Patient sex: M
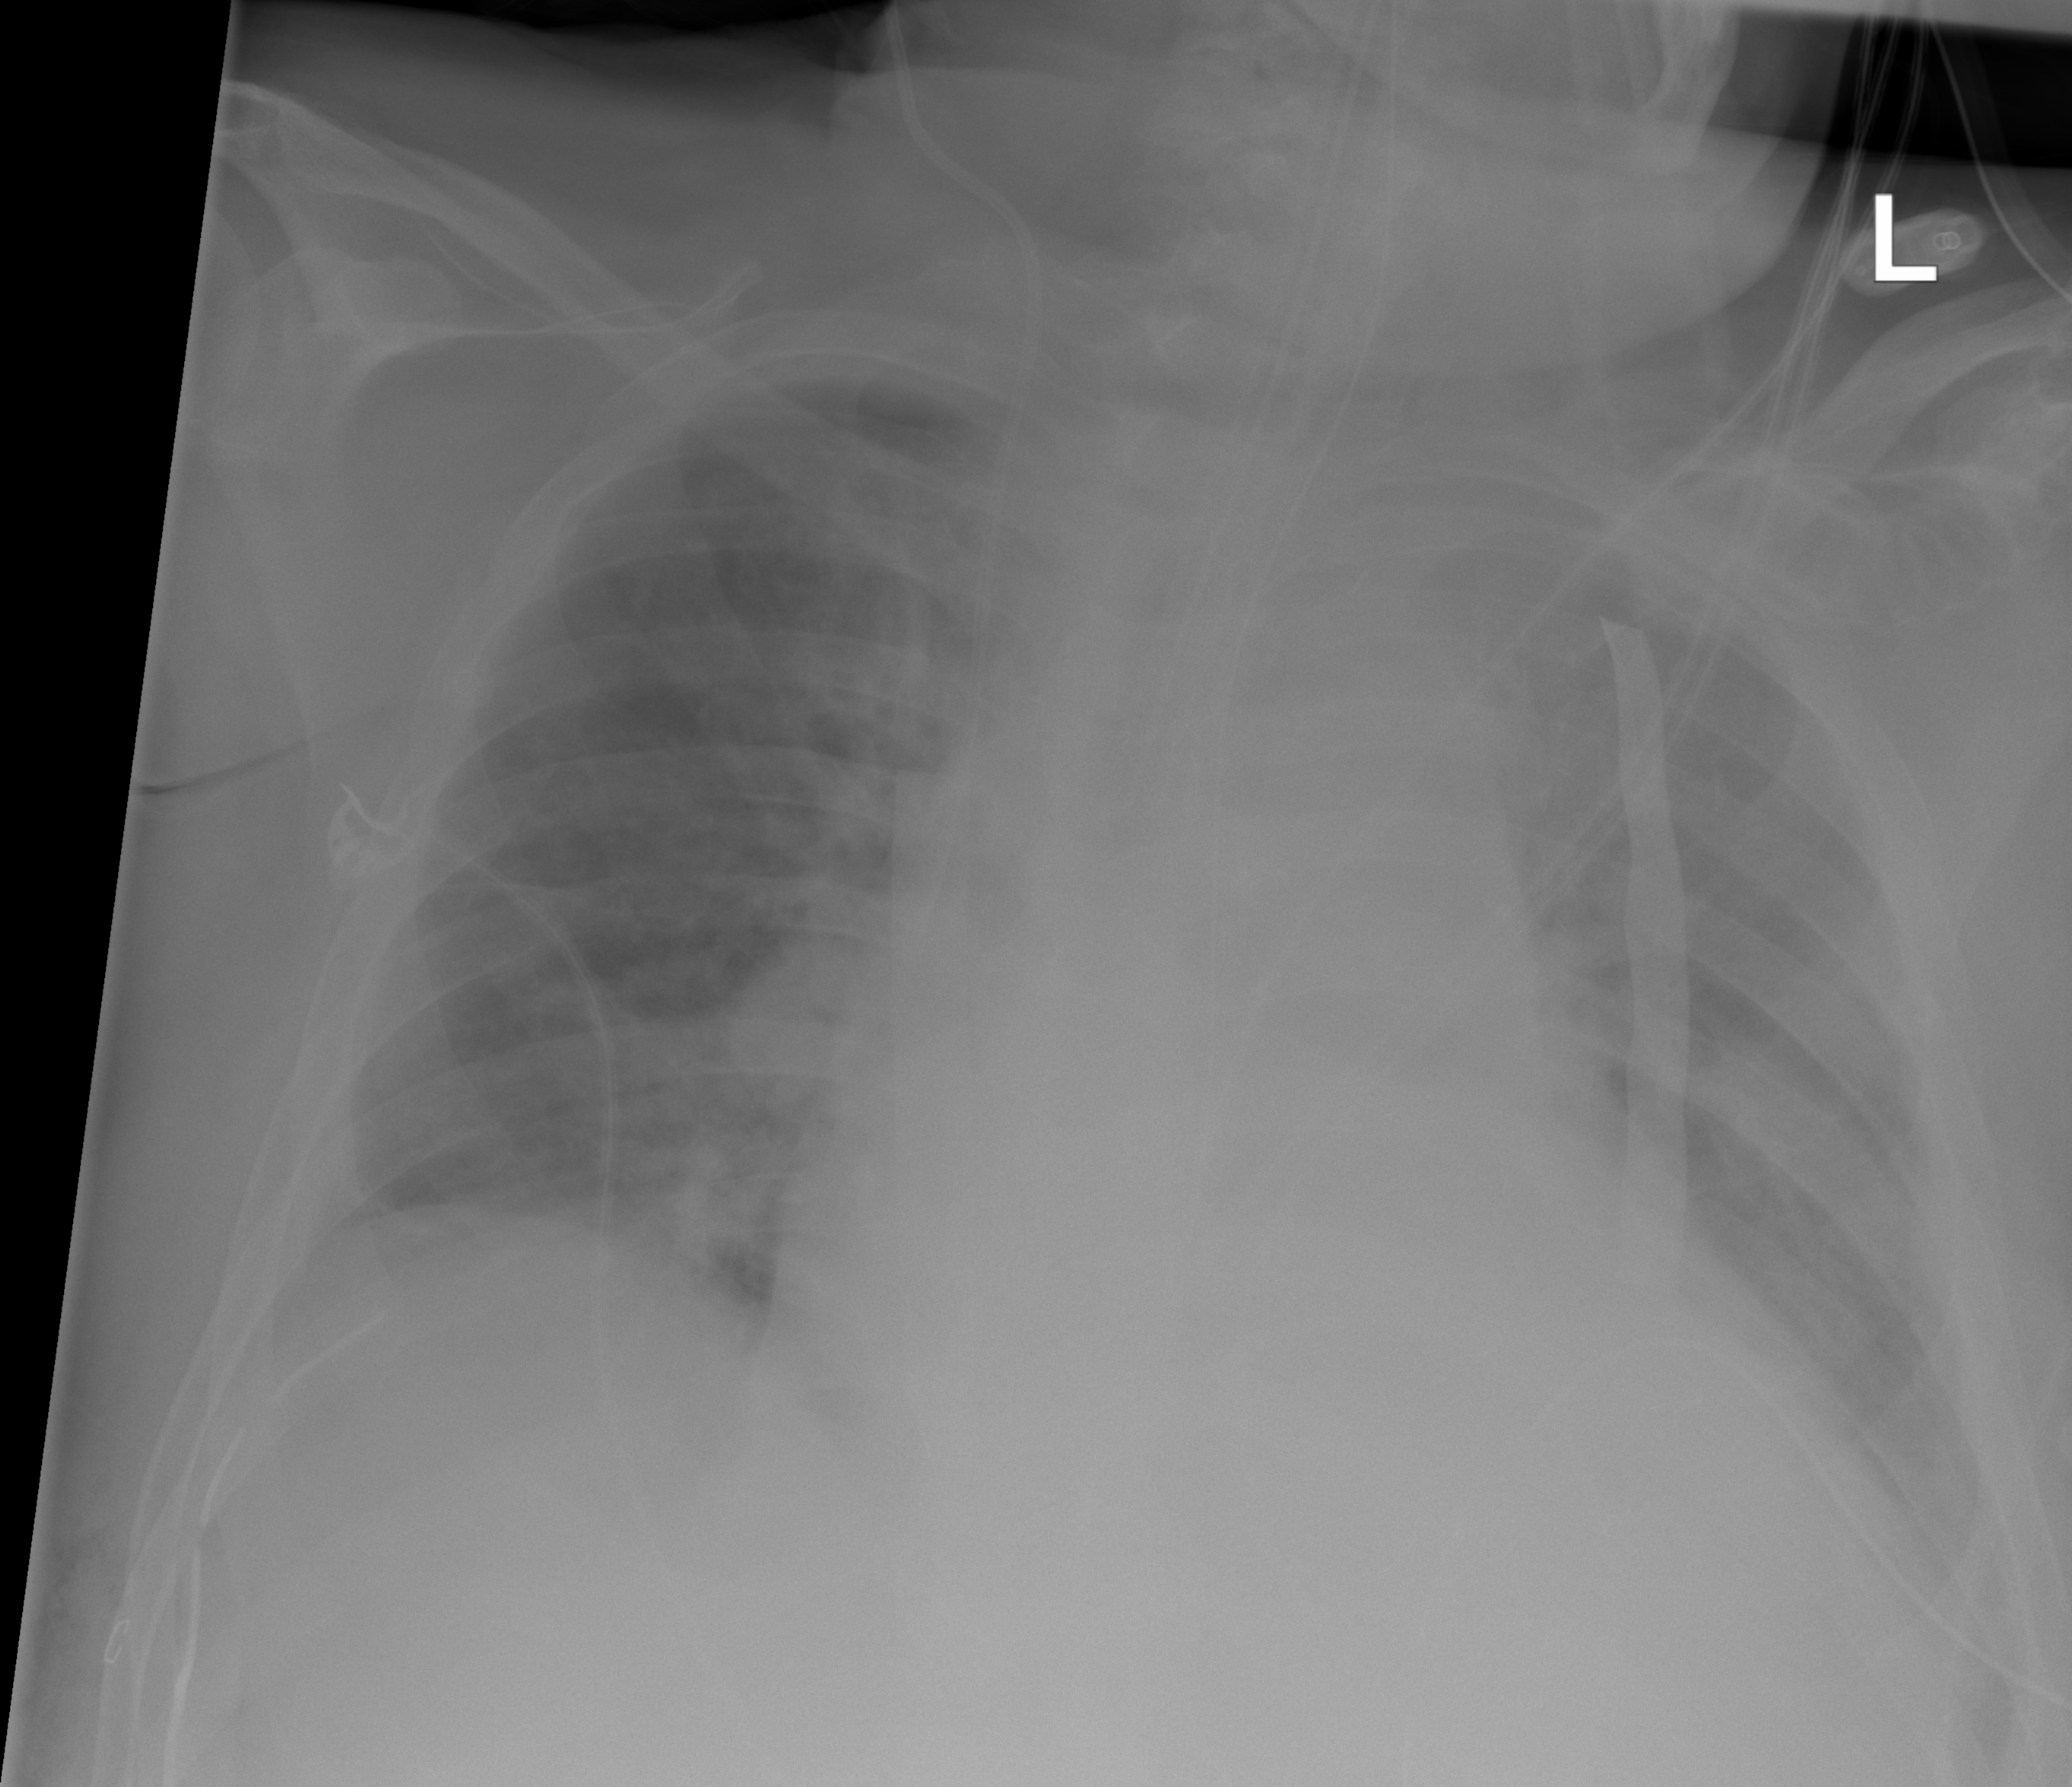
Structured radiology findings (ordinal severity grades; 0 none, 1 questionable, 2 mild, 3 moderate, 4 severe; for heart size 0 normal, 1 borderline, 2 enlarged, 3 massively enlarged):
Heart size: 2
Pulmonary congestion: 2
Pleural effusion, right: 2
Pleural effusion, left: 2
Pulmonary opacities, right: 2
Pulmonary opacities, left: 2
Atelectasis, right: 2
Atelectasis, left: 2